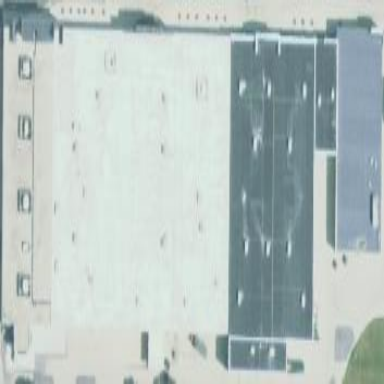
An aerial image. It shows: Retail building.